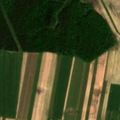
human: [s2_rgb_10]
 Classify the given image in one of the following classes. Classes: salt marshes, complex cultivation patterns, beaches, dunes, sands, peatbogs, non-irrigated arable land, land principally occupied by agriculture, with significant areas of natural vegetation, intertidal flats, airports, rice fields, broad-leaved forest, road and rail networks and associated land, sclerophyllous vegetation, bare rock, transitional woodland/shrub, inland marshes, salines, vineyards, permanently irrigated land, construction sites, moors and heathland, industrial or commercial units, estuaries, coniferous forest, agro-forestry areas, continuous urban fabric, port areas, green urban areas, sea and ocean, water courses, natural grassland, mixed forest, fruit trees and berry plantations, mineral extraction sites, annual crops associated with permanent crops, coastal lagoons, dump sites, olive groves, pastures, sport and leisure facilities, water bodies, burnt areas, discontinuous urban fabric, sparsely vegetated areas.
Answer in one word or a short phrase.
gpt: non-irrigated arable land, broad-leaved forest, mixed forest